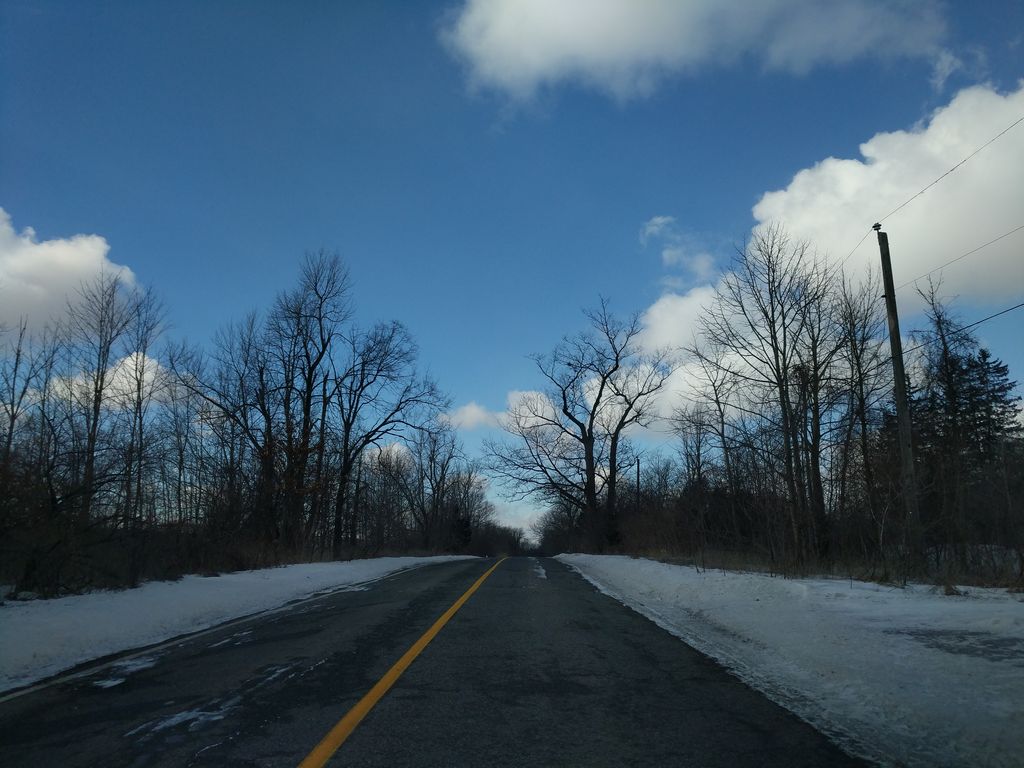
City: toronto